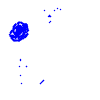
Particle: pion